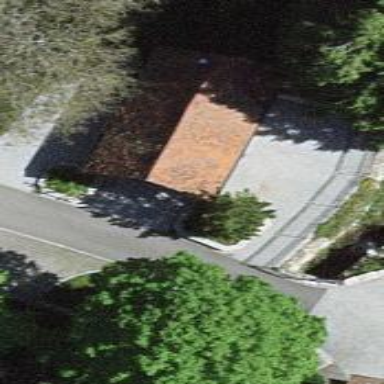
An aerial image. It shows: Garage building.